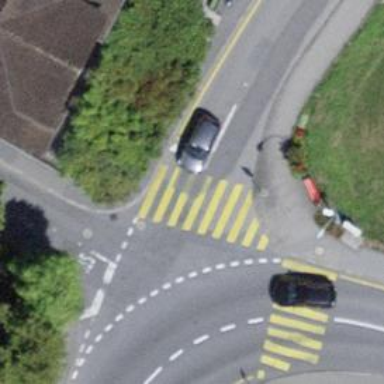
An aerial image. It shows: Zebra crossing on the road.